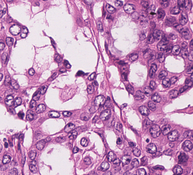
Tumor epithelial tissue: yes
Tumor-associated stroma tissue: no
Normal tissue: no